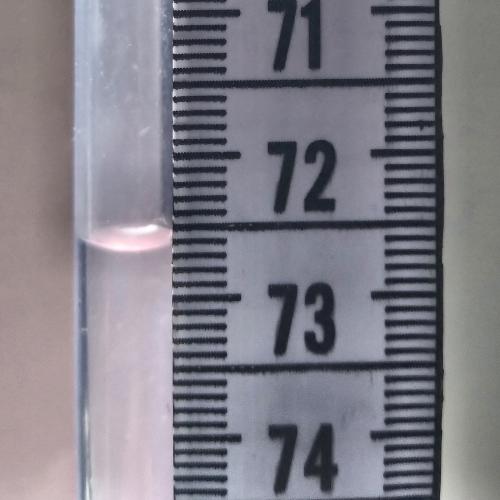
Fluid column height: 72.6 cm